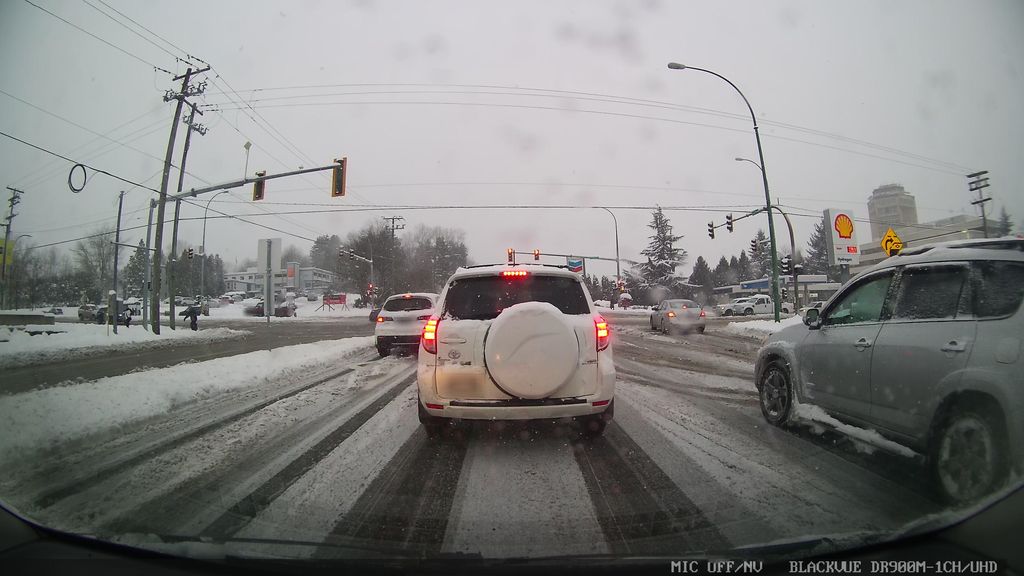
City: vancouver